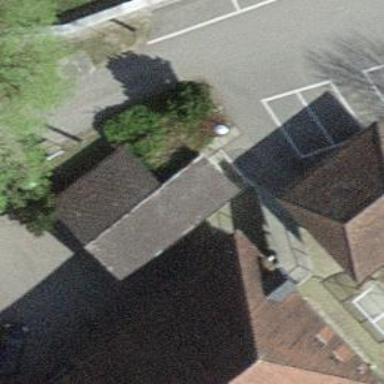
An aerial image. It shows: Toilets.